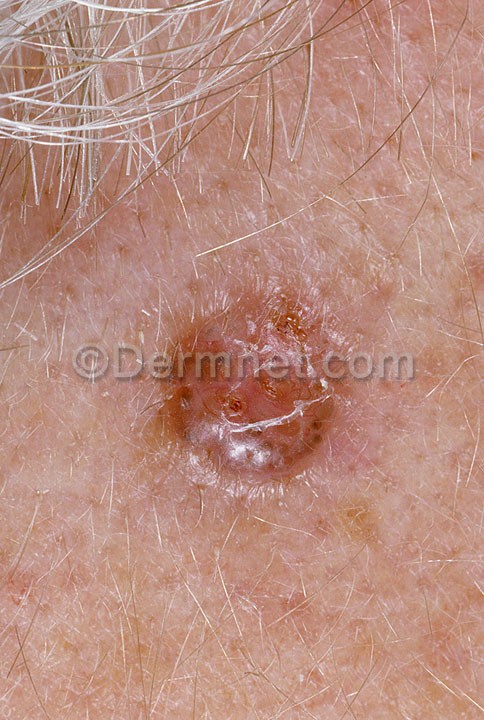
Disease: Actinic Keratosis Basal Cell Carcinoma and other Malignant Lesions